Field crop: tomato
Growth stage: 1
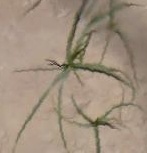
Species: cyperus